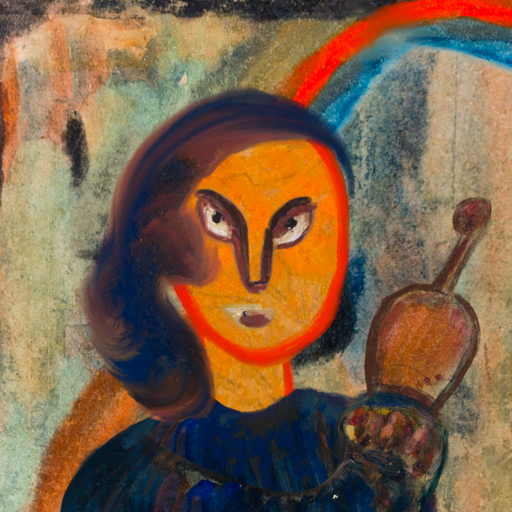
Background: Childish, Head And Neck Front: Sisters, Face Front: After_Raid, Bust: Pipe, Hair Front: Mother_And_Son_Son, Head Accessory: Blank, Second Necklace: Blank, Necklace: Blank, Baby: Blank